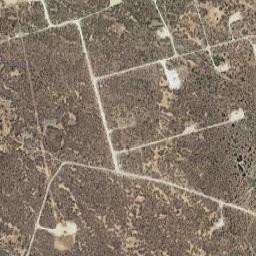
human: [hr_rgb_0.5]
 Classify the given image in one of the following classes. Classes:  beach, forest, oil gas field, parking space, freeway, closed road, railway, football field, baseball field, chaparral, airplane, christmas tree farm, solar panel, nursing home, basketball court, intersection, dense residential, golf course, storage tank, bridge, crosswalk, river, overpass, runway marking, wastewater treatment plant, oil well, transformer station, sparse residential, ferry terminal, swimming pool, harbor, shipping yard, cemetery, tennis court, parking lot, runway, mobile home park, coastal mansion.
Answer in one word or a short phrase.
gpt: oil gas field